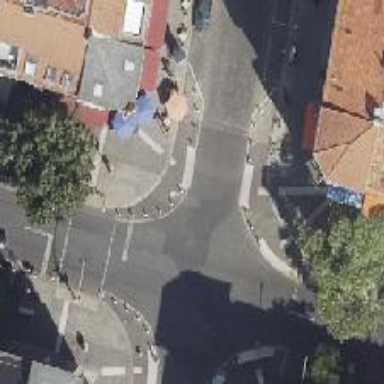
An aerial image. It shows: Bump for traffic calming.